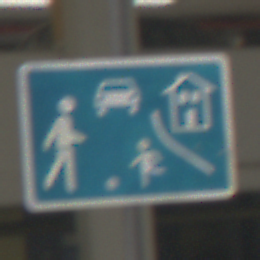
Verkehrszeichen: BeginnVerkehrsberuhigterBereich
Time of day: Midday
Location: Roofed (Urban)
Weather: Overcast
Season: NotSpecified
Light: Artificial